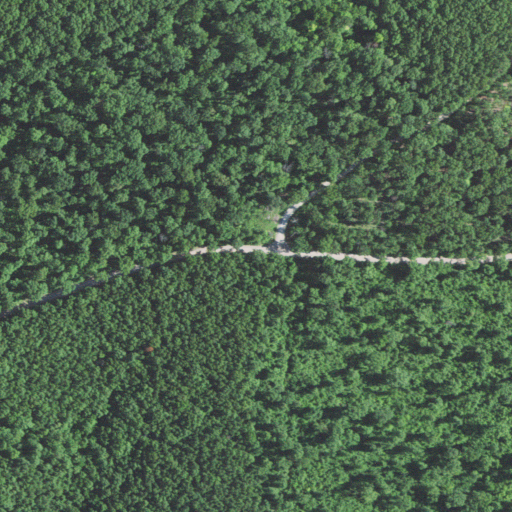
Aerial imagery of mountain in Missouri named Murry Hill containing deciduous forest, open development, mixed forest, and evergreen forest